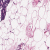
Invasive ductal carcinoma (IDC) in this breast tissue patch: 0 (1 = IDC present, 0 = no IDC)